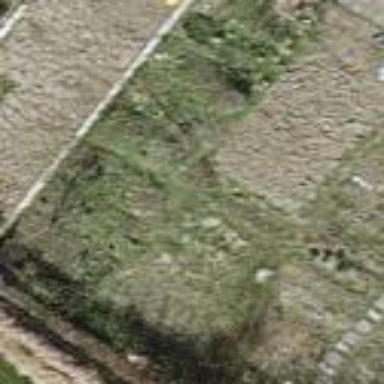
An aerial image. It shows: Plot in the allotments.